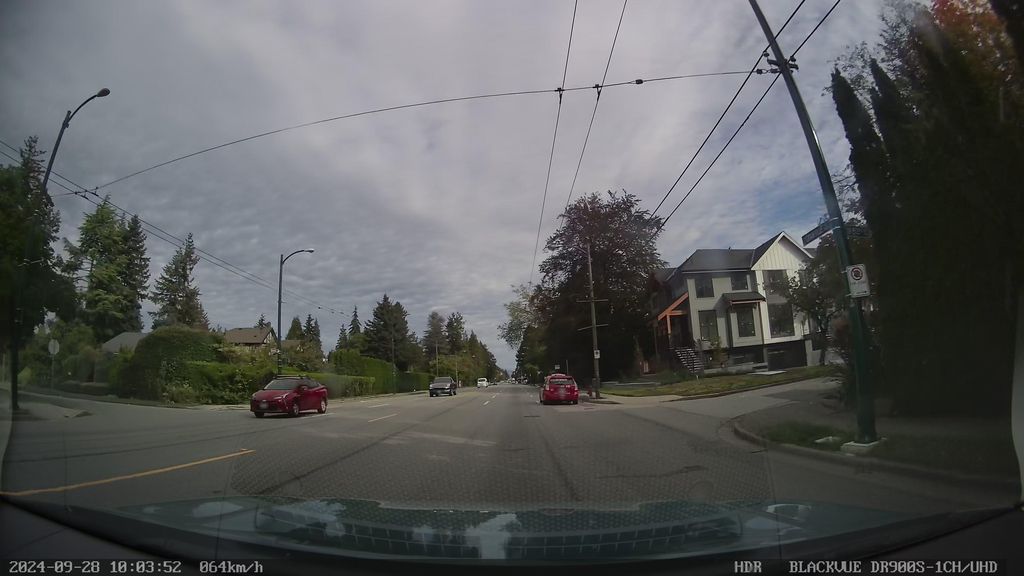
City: vancouver